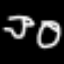
Label: angel